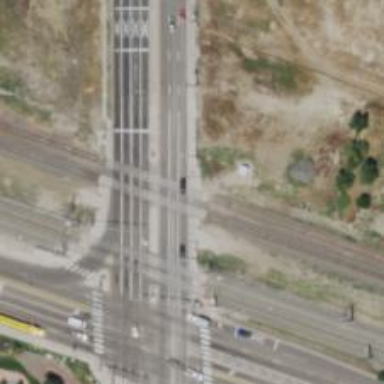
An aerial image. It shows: Railway crossing protected by gate.